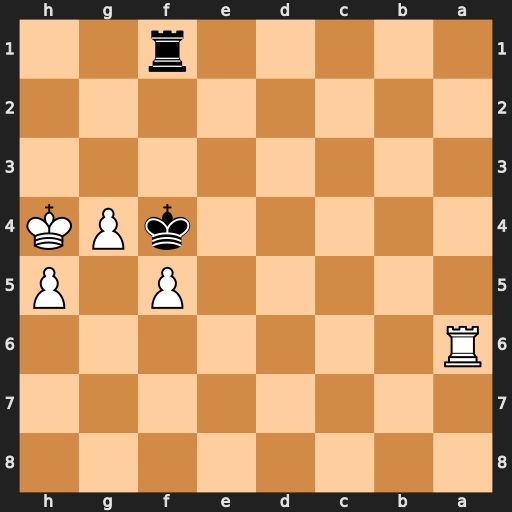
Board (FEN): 8/8/R7/5P1P/5kPK/8/8/5r2
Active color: b
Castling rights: -
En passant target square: -
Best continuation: Rh1#